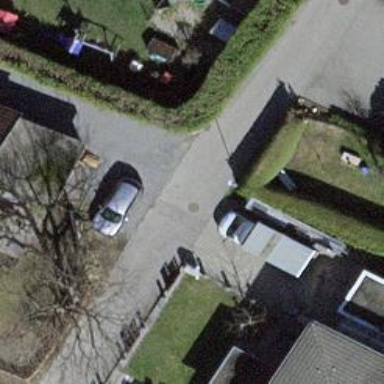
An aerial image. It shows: Residential road with asphalt surface.